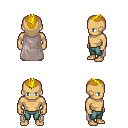
a pixel art fantasy rpg character, male body template, human, tanned skin, gray cape, teal pants, blonde short mohawk hairstyle, four views (front, back, left, right), 2x2 character sprite sheet, small pixel art, hard edges, no anti-aliasing